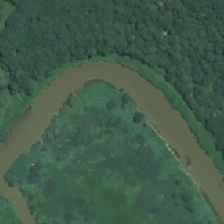
Land cover: herbaceous_freshwater_vege